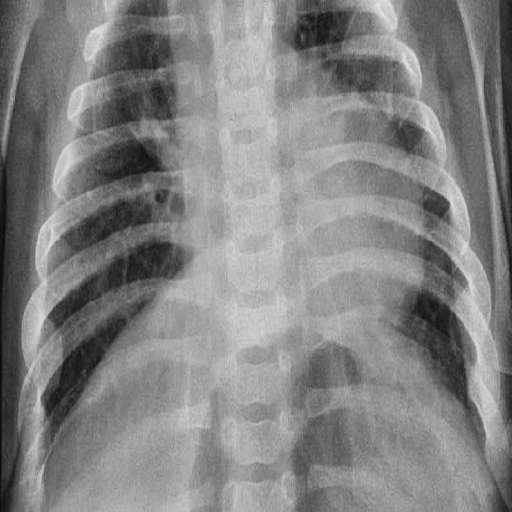
Finding: PNEUMONIA